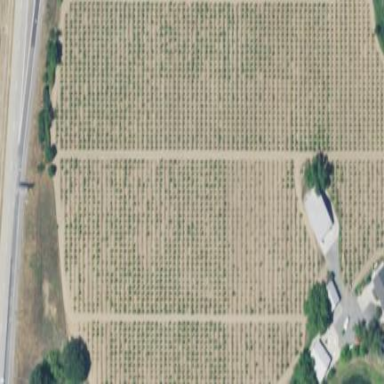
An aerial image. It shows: Vineyard growing grapes.